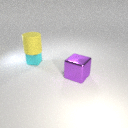
large purple metal cube in front of small cyan metal cube